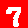
Digit: 7